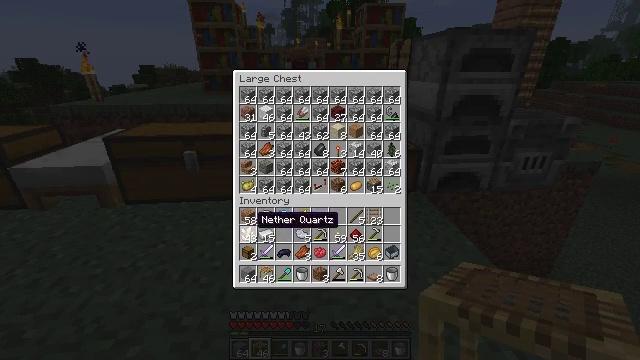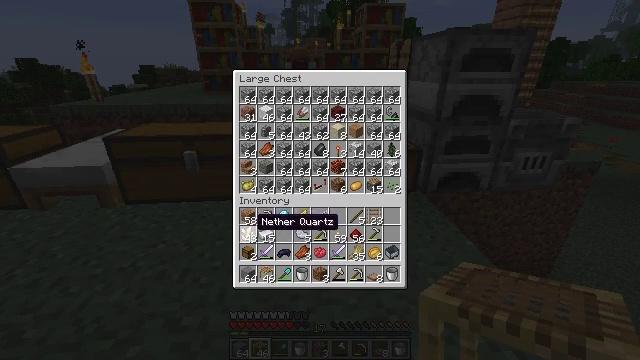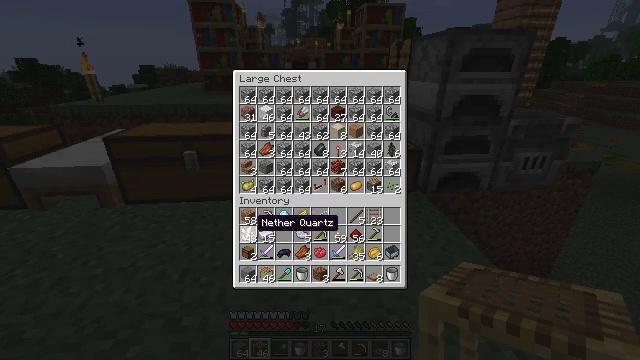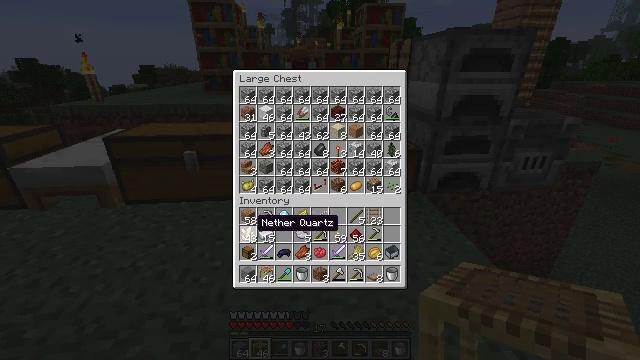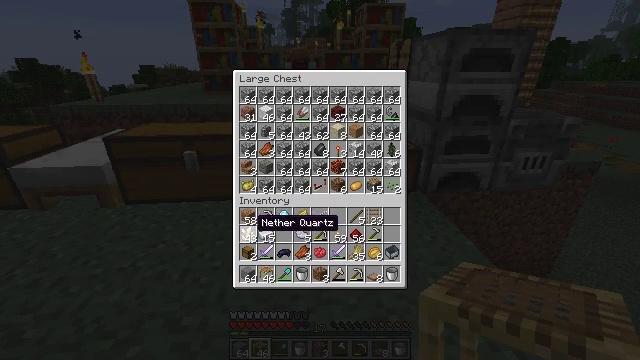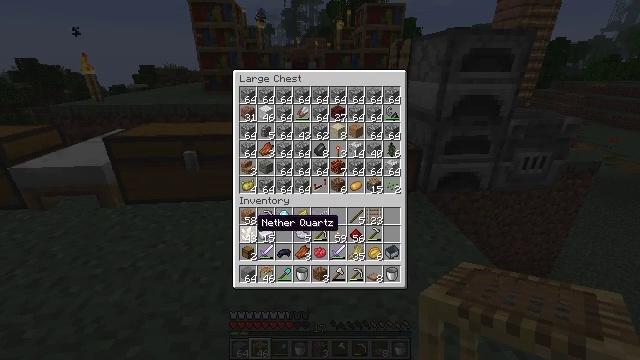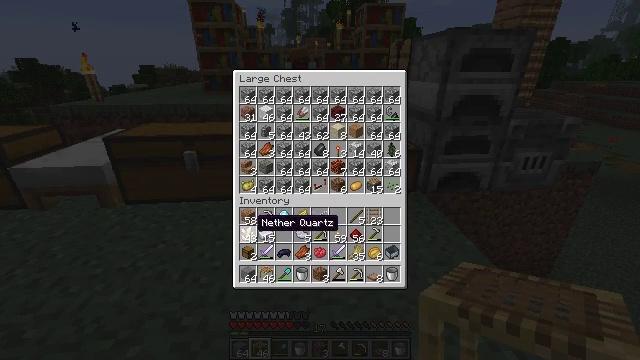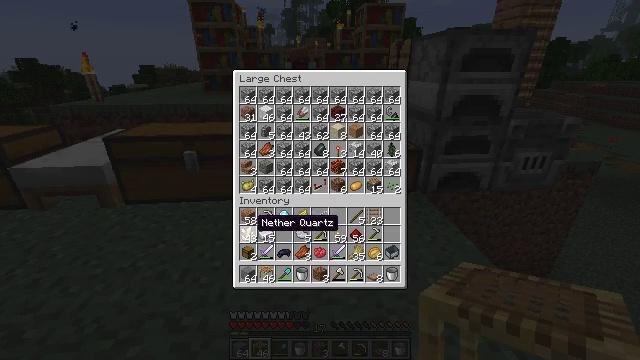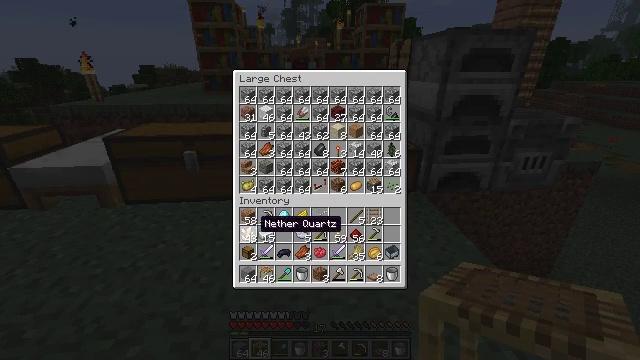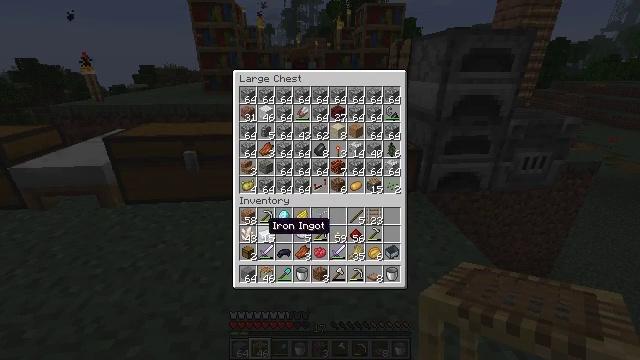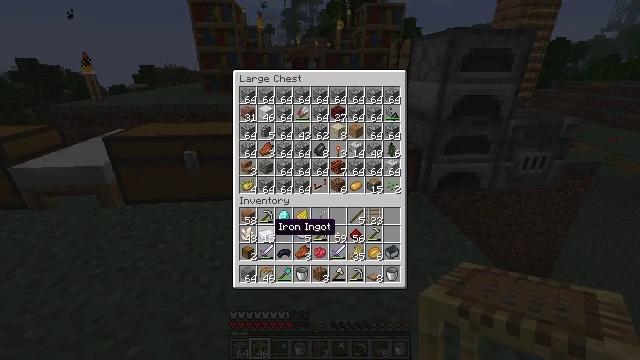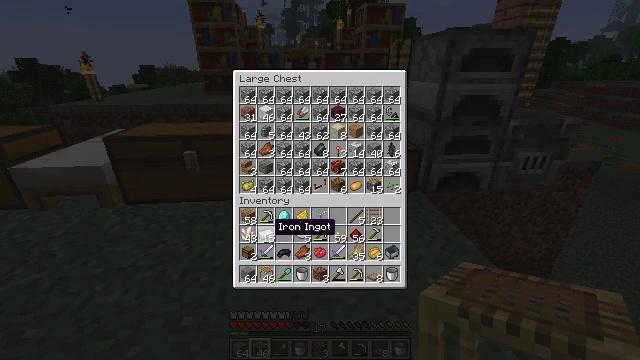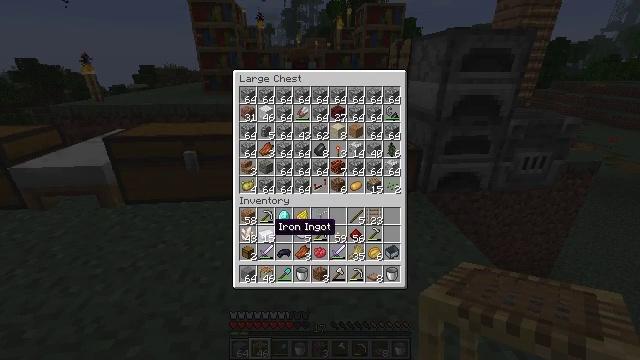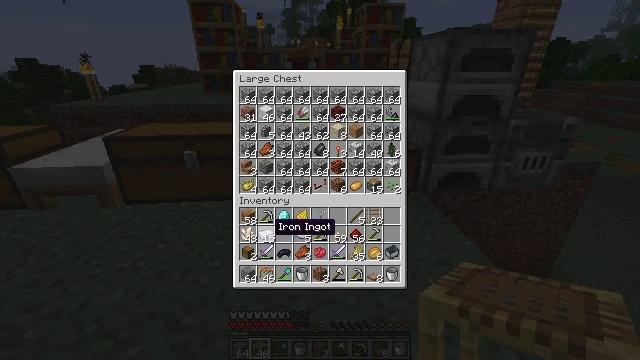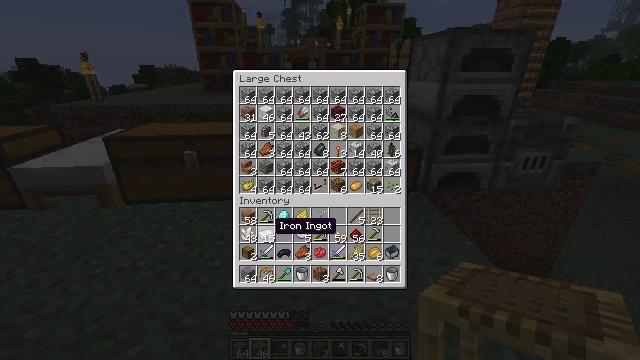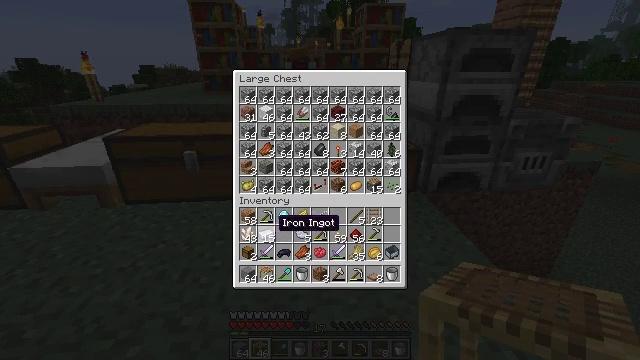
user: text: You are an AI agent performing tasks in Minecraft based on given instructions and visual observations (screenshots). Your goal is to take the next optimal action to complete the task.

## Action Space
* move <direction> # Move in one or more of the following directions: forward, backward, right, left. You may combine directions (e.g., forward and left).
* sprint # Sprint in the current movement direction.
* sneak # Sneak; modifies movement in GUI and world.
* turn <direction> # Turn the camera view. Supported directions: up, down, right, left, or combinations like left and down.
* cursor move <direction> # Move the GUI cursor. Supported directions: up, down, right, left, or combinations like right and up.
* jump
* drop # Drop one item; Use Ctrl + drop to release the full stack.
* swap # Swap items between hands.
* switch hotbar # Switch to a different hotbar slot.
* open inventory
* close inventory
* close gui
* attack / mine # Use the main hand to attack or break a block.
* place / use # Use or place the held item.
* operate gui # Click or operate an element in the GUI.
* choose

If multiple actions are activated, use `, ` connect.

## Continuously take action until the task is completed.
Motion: motion action
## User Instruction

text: Put iron ingots in the crafting grid to make iron bars.
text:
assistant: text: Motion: sneak
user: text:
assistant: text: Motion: sneak
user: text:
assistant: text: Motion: sneak
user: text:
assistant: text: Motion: sneak
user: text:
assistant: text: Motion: sneak, operate gui
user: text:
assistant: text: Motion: sneak, operate gui
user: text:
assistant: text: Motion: sneak, operate gui
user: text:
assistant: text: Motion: sneak
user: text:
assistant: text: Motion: sneak, cursor move right
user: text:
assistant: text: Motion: sneak
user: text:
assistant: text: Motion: sneak
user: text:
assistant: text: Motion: sneak, operate gui
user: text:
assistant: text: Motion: sneak, operate gui
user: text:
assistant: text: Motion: sneak, operate gui
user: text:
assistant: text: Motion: sneak
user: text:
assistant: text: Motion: sneak
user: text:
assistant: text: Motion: sneak
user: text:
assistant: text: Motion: sneak
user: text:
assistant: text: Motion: sneak
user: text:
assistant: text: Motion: sneak, operate gui
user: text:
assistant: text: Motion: sneak, operate gui
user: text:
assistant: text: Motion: sneak, cursor move right, operate gui
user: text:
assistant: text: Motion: sneak
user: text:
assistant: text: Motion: sneak, operate gui
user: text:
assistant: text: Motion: sneak, operate gui
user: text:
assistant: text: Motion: sneak, operate gui
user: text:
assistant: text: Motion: sneak
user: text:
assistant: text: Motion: sneak, operate gui
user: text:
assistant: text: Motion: sneak, operate gui
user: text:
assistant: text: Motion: sneak, cursor move right, operate gui